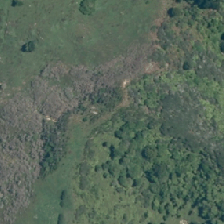
Land cover: low_producing_grassland